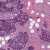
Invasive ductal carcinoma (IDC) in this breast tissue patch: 1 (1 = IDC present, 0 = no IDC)